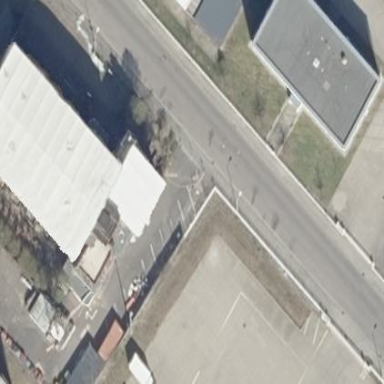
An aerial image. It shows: Building.